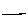
Label: line